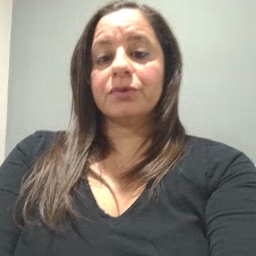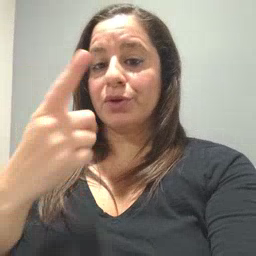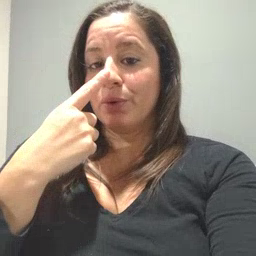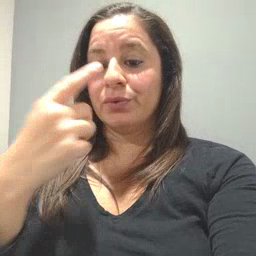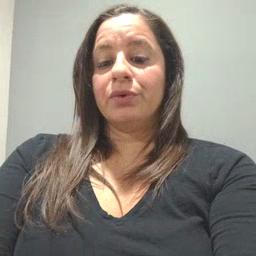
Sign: nose